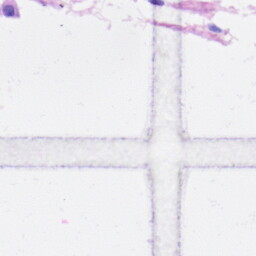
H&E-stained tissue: Heart